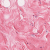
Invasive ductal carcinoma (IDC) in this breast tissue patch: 0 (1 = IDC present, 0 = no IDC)